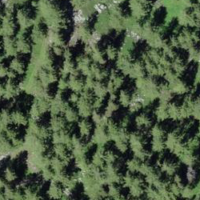
EUNIS habitat code: 44
Species observed at this site:
Papilio machaon